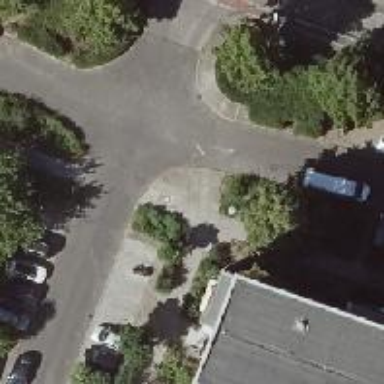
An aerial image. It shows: Sidewalk along the footway.